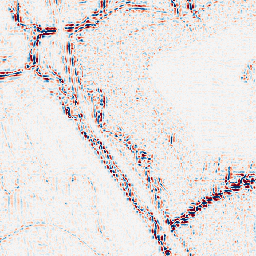
Category: wavelet
Decomposition family: wavelet_biorthogonal
Decomposition parameters: wavelet: bior2.4
level: 2
Upsampling method: linear_exact
Upsampling parameters: scale: 8
Upsampling scale: 8